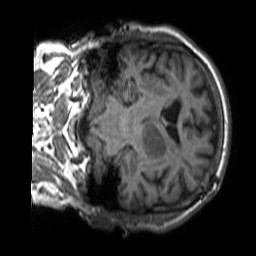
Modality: T1w
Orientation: coronal
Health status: ill
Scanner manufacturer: siemens
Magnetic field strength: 3 T
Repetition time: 1.7 s
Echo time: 0.00239 s